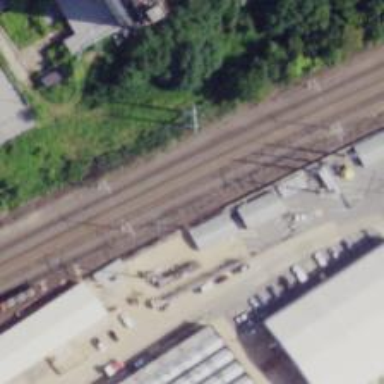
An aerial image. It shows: Railway with electrified contact lines.